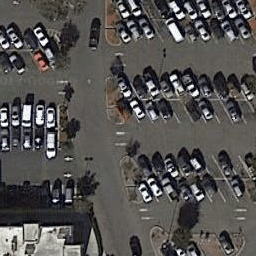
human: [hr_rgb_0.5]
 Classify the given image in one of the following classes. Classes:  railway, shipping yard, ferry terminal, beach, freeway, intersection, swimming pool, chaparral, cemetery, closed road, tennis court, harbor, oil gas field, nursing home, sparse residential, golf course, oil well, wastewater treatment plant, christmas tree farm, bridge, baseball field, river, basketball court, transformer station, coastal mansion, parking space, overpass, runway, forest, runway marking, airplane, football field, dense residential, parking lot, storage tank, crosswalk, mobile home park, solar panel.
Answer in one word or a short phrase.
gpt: parking lot